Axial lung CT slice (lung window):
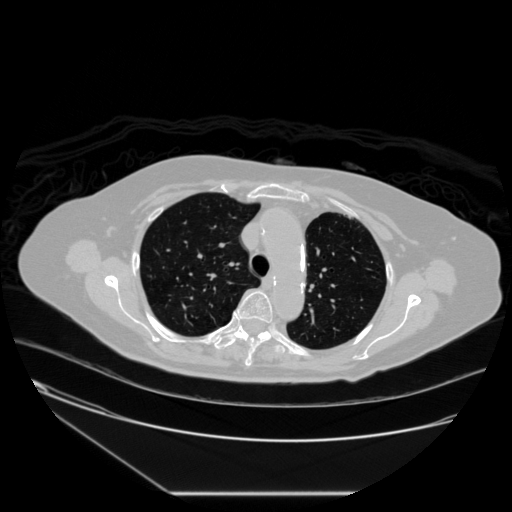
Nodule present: no